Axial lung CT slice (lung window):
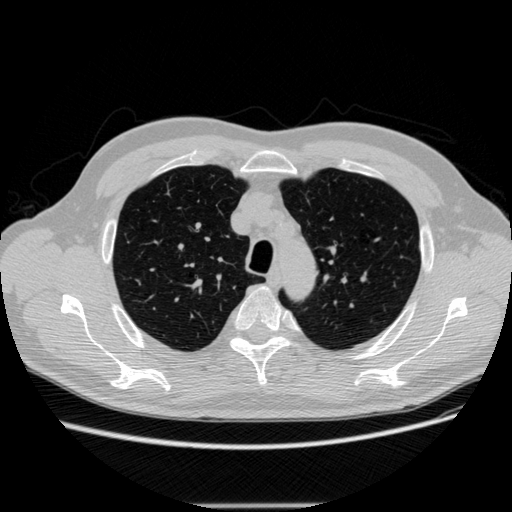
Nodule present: no